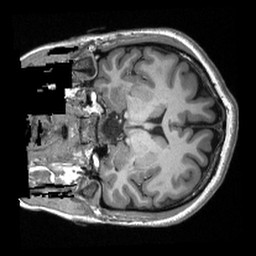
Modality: T1w
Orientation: coronal